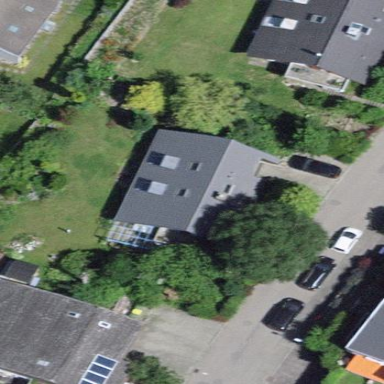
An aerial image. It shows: Simple and straightforward house.